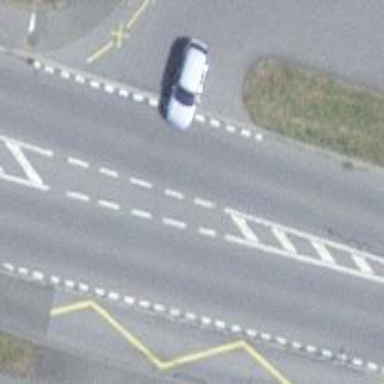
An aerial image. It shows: Bus stop equipped with public transport stop position.